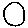
Label: circle